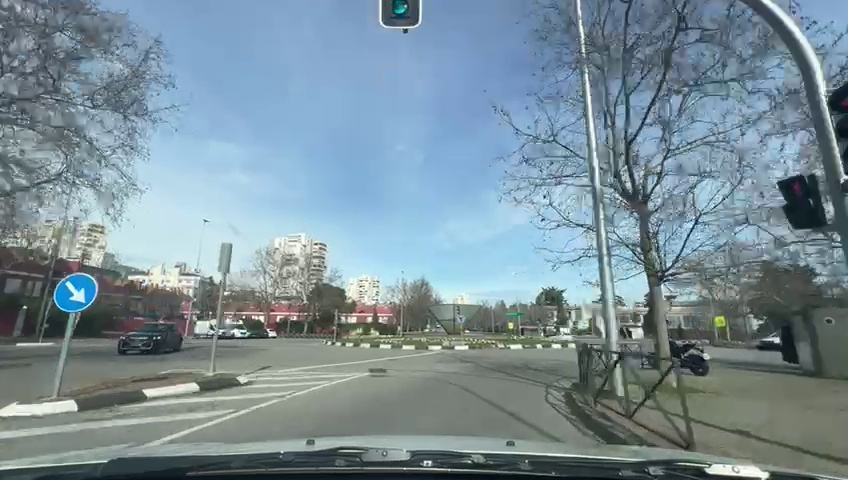
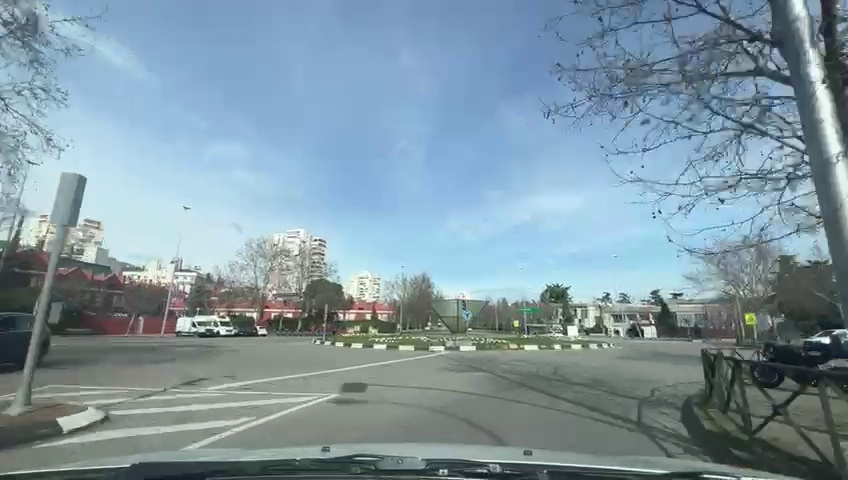
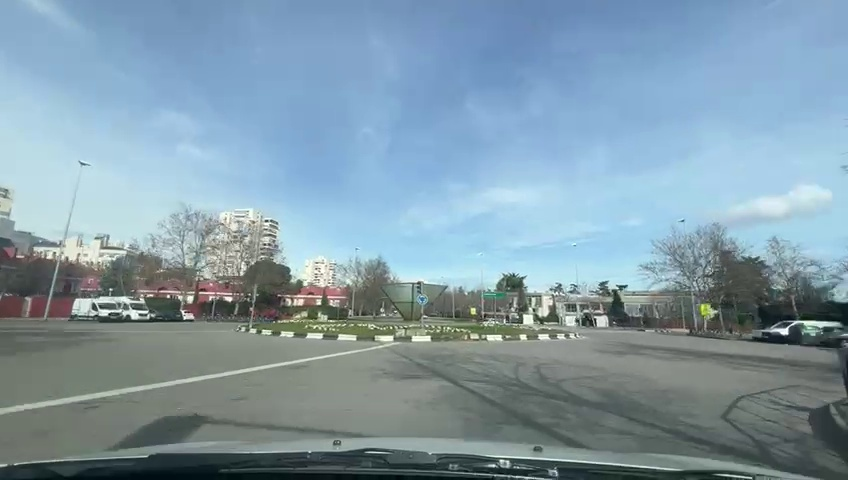
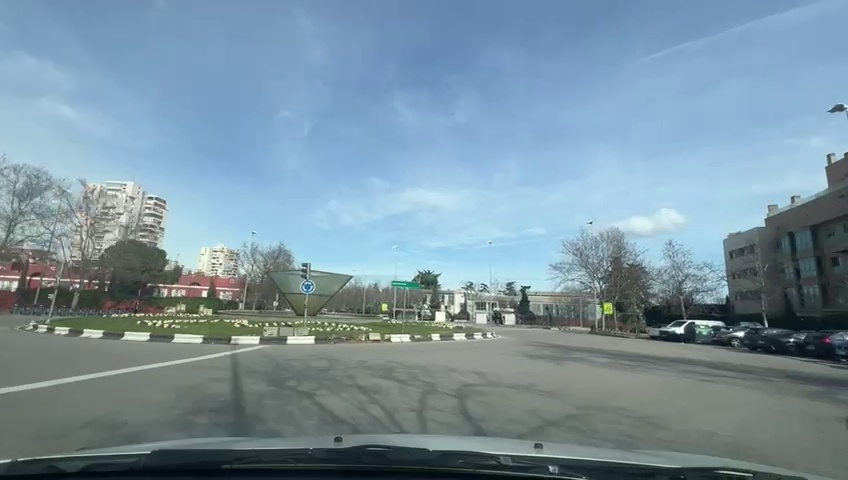
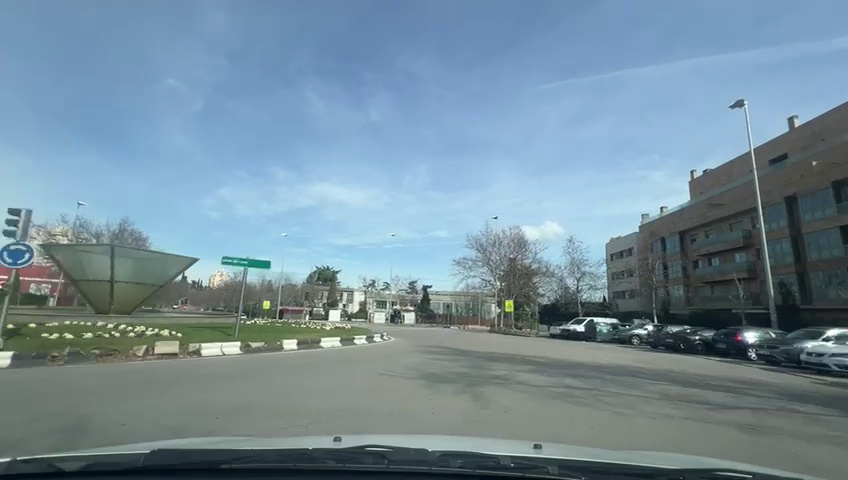
Situation: Roundabout
Question: Is the ego vehicle currently inside a roundabout?
Answer: Yes
Reasoning: yes, the mingo vehicle is in a roundabout

Situation: Roundabout
Question: Is a roundabout visible ahead in the ego direction?
Answer: Yes
Reasoning: there is an intersection sign

Situation: Roundabout
Question: Is the ego vehicle stationary while another vehicle crosses its path within the roundabout?
Answer: No
Reasoning: there are no vehicles crossing the ego vegicle path